Interaction volume radius: 10 \u00c5
Interaction volume height: 15 \u00c5
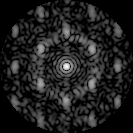
Disorder parameter: 0.5642